Field crop: tomato
Growth stage: 1
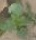
Species: solanum